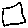
Label: square